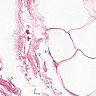
Metastatic tissue present: no